Question: Hi I want To add only (Received Amount,Paid Amount and Balance Amount) column and output the total calculation in a Total field after filtering in a searchbox. Now the calculations only happen when we enter in this page but when we want to filter data in searchbox the sum of values cannot be changed. I attach a picture in which we have 2 bank accounts sbi and hdfc. when we search HDFC then only calculations performed for this particular type.
Image of what it looks like now

'''
$(document).ready(function() {
$('table thead th').each(function(i) {
calculateColumn(i);
});
});
function calculateColumn(index) {
var total = 0;
$('table tr').each(function() {
var value = parseInt($('td', this).eq(index).text());
if (!isNaN(value)) {
total += value;
}
});
$('table tfoot td').eq(index).text('Total: ' + total);
}
$(document).ready(function() {
var table = $('#example').DataTable({
lengthChange: false,
buttons: ['copy', 'excel', 'pdf', 'colvis']
});
table.buttons().container()
.appendTo('#example_wrapper .col-md-6:eq(0)');
});
'''
'''
<script src="https://cdnjs.cloudflare.com/ajax/libs/jquery/3.3.1/jquery.min.js"></script>
<script src="https://code.jquery.com/ui/1.12.1/jquery-ui.min.js"></script>
<link rel="stylesheet" type="text/css" href="https://code.jquery.com/ui/1.12.1/themes/base/jquery-ui.css">
<link rel="stylesheet" type="text/css" href="https://cdn.datatables.net/1.10.21/css/jquery.dataTables.min.css" />
<script src="https://cdn.datatables.net/1.10.21/js/jquery.dataTables.min.js"></script>
<script src="https://cdn.datatables.net/buttons/1.6.2/js/dataTables.buttons.min.js"></script>
<div class="container">
<br>
<h3>Statement of Accounts</h3>
<br>
<div class="table-responsive">
<table id="example" class="table table-striped table-bordered table-responsive-xl">
<thead class="thead-dark">
<tr>
<th>Voucher Date</th>
<th>Voucher No</th>
<th>Party Name</th>
<th>Instrument No</th>
<th>From Bank</th>
<th>To Bank</th>
<th class="a">Recieved Amount</th>
<th class="a">Paid Amount</th>
<th class="a">Balance Amount</th>
</tr>
</thead>
<tbody>
<tr>
<td>26/05/2020</td>
<td>1</td>
<td>XYZ</td>
<td>123</td>
<td>HDFC</td>
<td>SBI</td>
<td>50000</td>
<td>20000</td>
<td>30000</td>
</tr>
</tbody>
<tfoot>
<tr class="totalColumn">
<td style="visibility:hidden;"></td>
<td style="visibility:hidden;"> </td>
<td style="visibility:hidden;"> </td>
<td style="visibility:hidden;"> </td>
<td style="visibility:hidden;"> </td>
<td style="visibility:hidden;"> </td>
<td>Total:</td>
<td>Total:</td>
<td>Total:</td>
</tr>
</tfoot>
</table>
</div>
</div>
'''
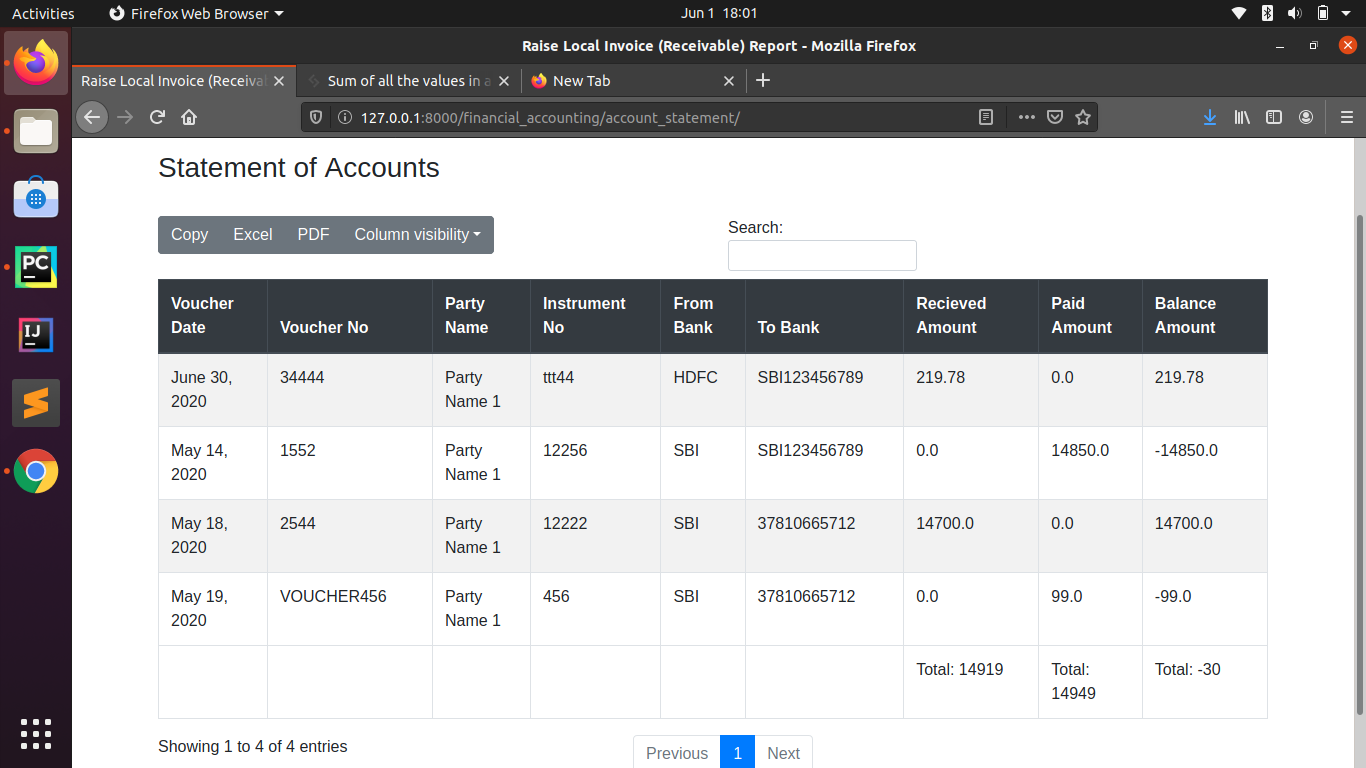
Answer: You need to do your calculations again redrawing of table after search completion
So you have to bind an event 'draw.dt'
In your code you have to add these lines
'''
$('#example').on('draw.dt', function() {
$('table thead th').each(function(i) {
calculateColumn(i);
});
});
'''
Working example, try searching for HDFC
'''
$(document).ready(function() {
$('table thead th').each(function(i) {
calculateColumn(i);
});
});
function calculateColumn(index) {
var total = 0;
$('table tr').each(function() {
var value = parseInt($('td', this).eq(index).text());
if (!isNaN(value)) {
total += value;
}
});
$('table tfoot td').eq(index).text('Total: ' + total);
}
$(document).ready(function() {
var table = $('#example').DataTable({
lengthChange: false,
buttons: ['copy', 'excel', 'pdf']
});
table.buttons().container()
.appendTo('#example_wrapper .col-md-6:eq(0)');
$('#example').on('draw.dt', function() {
$('table thead th').each(function(i) {
calculateColumn(i);
});
});
});
'''
'''
<script src="https://cdnjs.cloudflare.com/ajax/libs/jquery/3.3.1/jquery.min.js"></script>
<script src="https://code.jquery.com/ui/1.12.1/jquery-ui.min.js"></script>
<link rel="stylesheet" type="text/css" href="https://code.jquery.com/ui/1.12.1/themes/base/jquery-ui.css">
<link rel="stylesheet" type="text/css" href="https://cdn.datatables.net/1.10.21/css/jquery.dataTables.min.css" />
<script src="https://cdn.datatables.net/1.10.21/js/jquery.dataTables.min.js"></script>
<script src="https://cdn.datatables.net/buttons/1.6.2/js/dataTables.buttons.min.js"></script>
<div class="container">
<br>
<h3>Statement of Accounts</h3>
<br>
<div class="table-responsive">
<table id="example" class="table table-striped table-bordered table-responsive-xl">
<thead class="thead-dark">
<tr>
<th>Voucher Date</th>
<th>Voucher No</th>
<th>Party Name</th>
<th>Instrument No</th>
<th>From Bank</th>
<th>To Bank</th>
<th class="a">Recieved Amount</th>
<th class="a">Paid Amount</th>
<th class="a">Balance Amount</th>
</tr>
</thead>
<tbody>
<tr>
<td>26/05/2020</td>
<td>1</td>
<td>XYZ</td>
<td>123</td>
<td>HDFC</td>
<td>SBI</td>
<td>50000</td>
<td>20000</td>
<td>30000</td>
</tr>
<tr>
<td>26/05/2020</td>
<td>1</td>
<td>XYZ</td>
<td>123</td>
<td>SBI</td>
<td>SBI</td>
<td>50000</td>
<td>20000</td>
<td>30000</td>
</tr>
</tbody>
<tfoot>
<tr class="totalColumn">
<td style="visibility:hidden;"></td>
<td style="visibility:hidden;"> </td>
<td style="visibility:hidden;"> </td>
<td style="visibility:hidden;"> </td>
<td style="visibility:hidden;"> </td>
<td style="visibility:hidden;"> </td>
<td>Total:</td>
<td>Total:</td>
<td>Total:</td>
</tr>
</tfoot>
</table>
</div>
</div>
'''